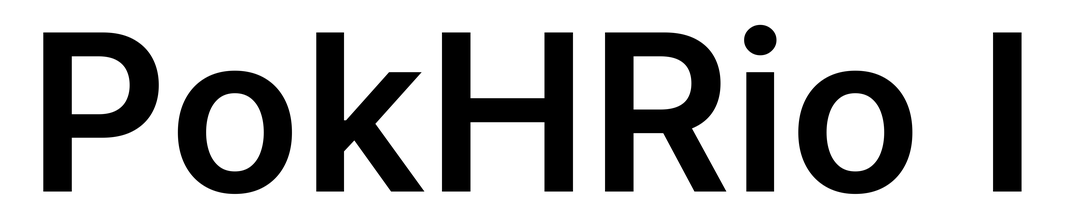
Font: Inter_SemiBold